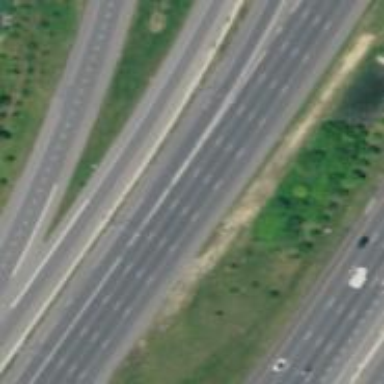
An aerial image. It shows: Motorway link.